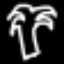
Label: palm tree